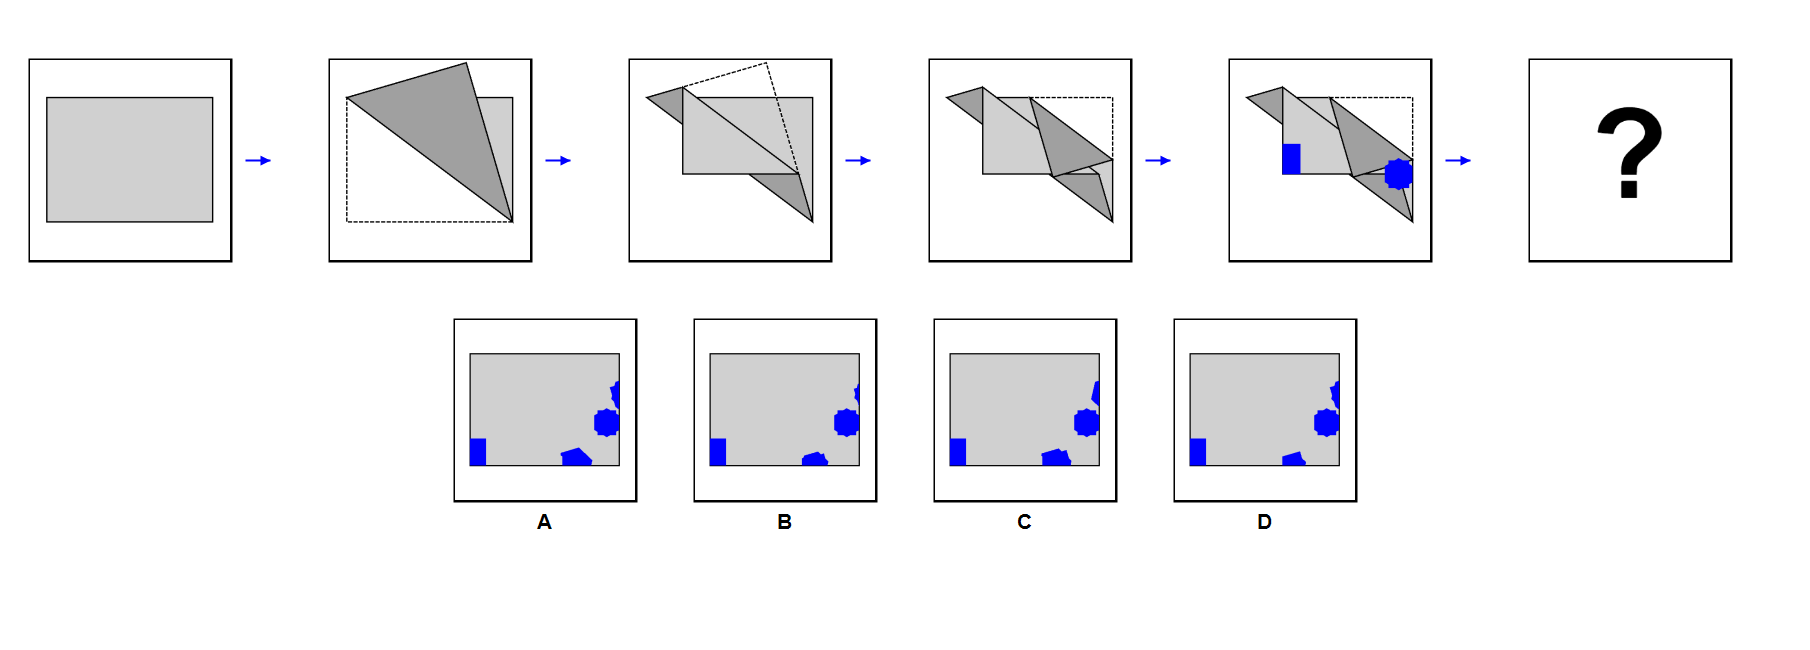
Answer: B